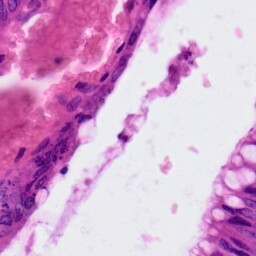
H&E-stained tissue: Colon